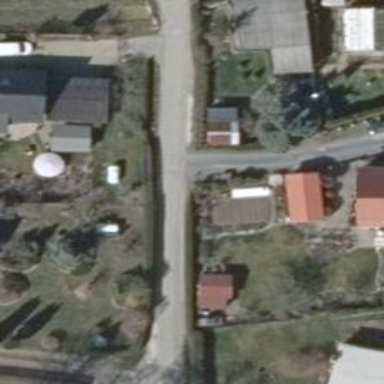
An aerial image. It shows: Asphalt road designated as living street.